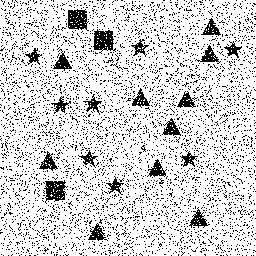
Squares: 3
Triangles: 10
Stars: 8
Total shapes: 21